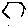
Label: hexagon